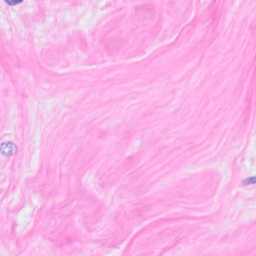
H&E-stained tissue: Breast